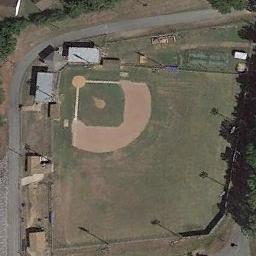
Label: baseball_diamond